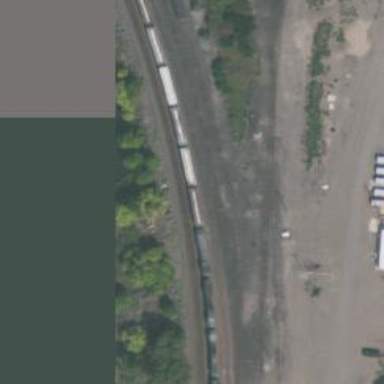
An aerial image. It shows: Railway yard.